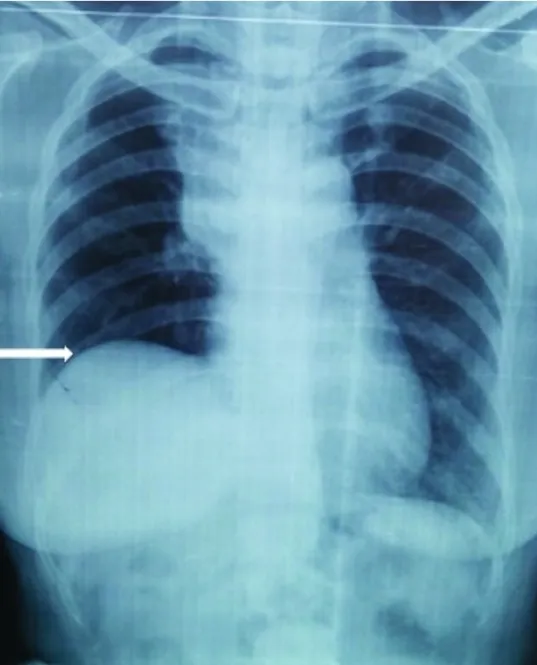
Chest X-ray showing elevated right hemi-diaphragm (white arrow) and right para-hilar mass.
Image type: radiology (x_ray)